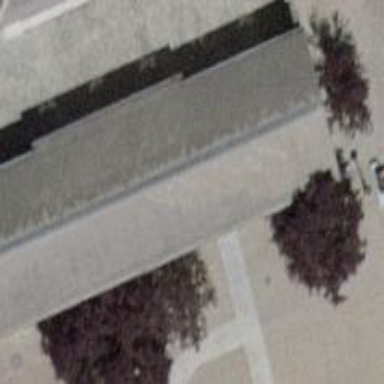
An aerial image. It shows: Museum.